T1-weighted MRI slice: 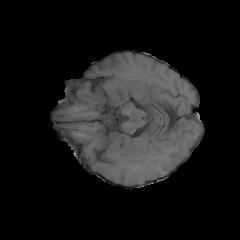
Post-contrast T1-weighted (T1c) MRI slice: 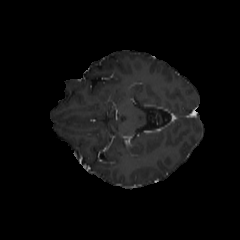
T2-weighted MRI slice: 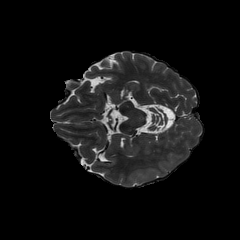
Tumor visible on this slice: no